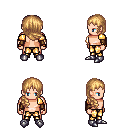
a pixel art fantasy rpg character, male body template, human, light skin, gold arm armor, gold greaves, light blonde right-swept hairstyle, cloth bracers, metal boots, four views (front, back, left, right), 2x2 character sprite sheet, small pixel art, hard edges, no anti-aliasing